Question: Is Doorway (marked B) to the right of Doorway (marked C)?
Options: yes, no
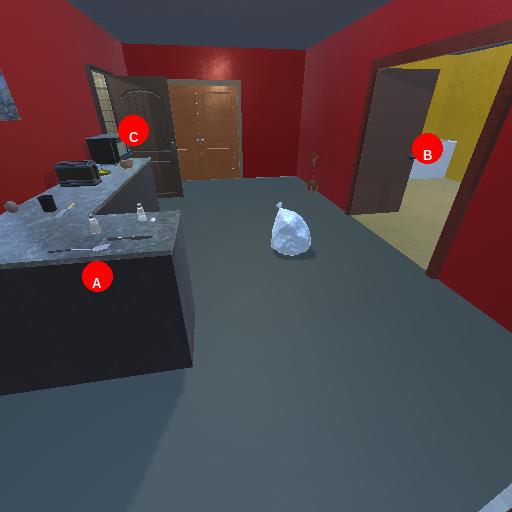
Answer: yes